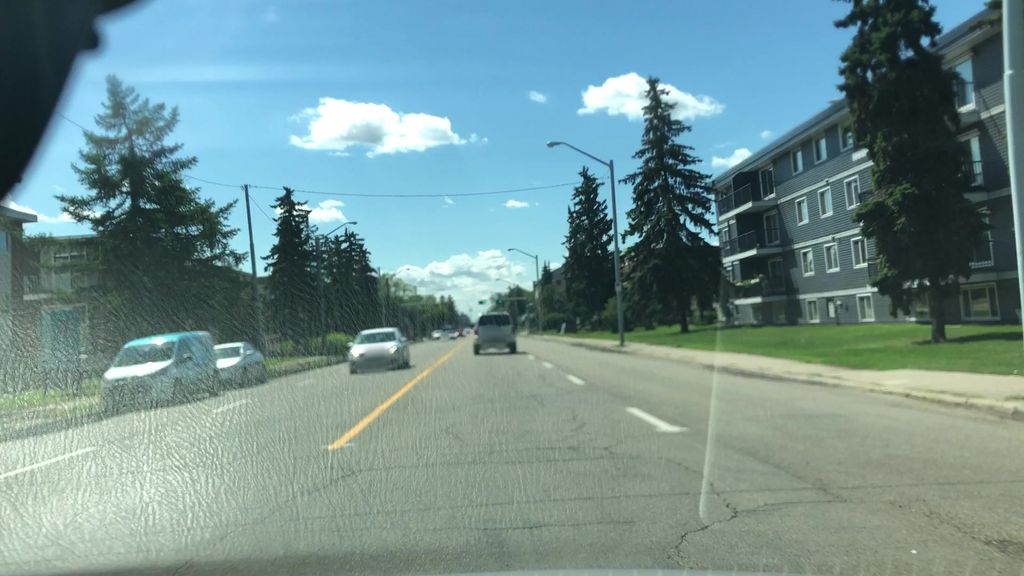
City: edmonton